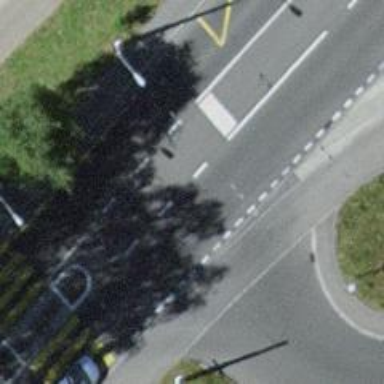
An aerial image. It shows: Secondary road with asphalt surface. It has designated lane for cyclists and trolley wires. Both sides of the road have separate sidewalks.